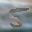
Label: 5